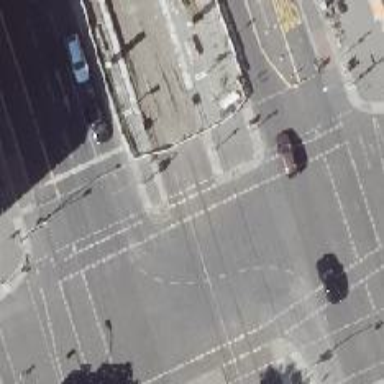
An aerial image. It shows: Tram crossing with traffic signals.